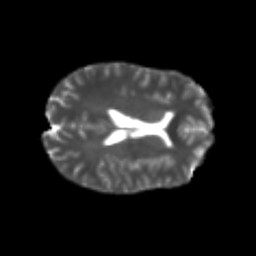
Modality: T2w
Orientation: axial
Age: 22
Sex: female
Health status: healthy
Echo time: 0.074 s